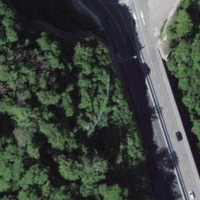
EUNIS habitat code: 57
Species observed at this site:
Geranium robertianum
Motacilla cinerea